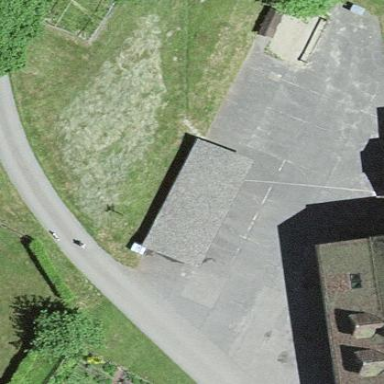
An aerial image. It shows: View of roof of building.